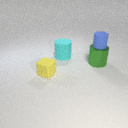
large cyan rubber cylinder to the right of small yellow rubber cube